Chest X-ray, AP view. Patient: 33 years old, sex M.
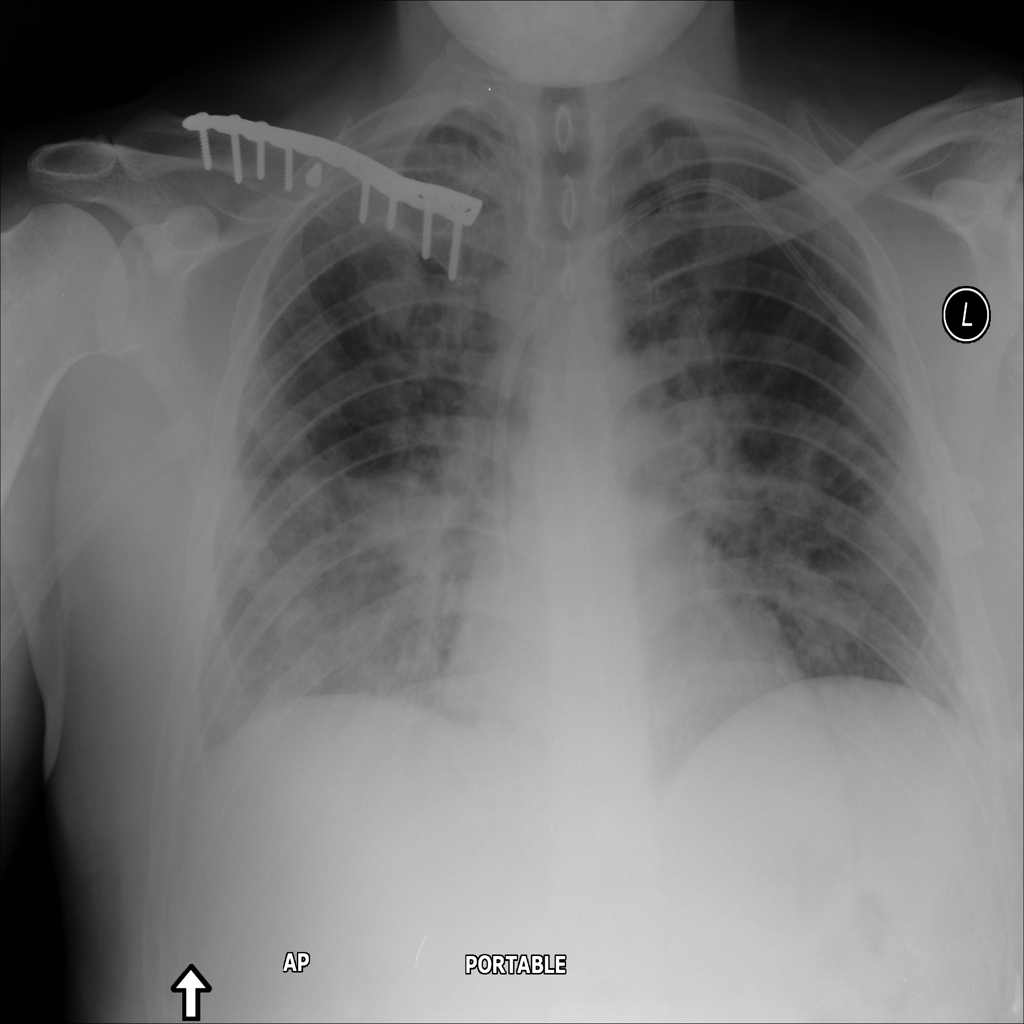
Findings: Infiltration